Question: There are 2 tables in database, one is [PARENTS] and the other one is [CHILDREN] - having a ParentId as foreign key.
so the relationship between PARENTS and CHILDREN is one-many.
The problem was when I was trying to creating a new CHILDREN record, it would be creating a new PARENT too.
How to solve it ? Thank you

'''
public void Add(Model.Pages.PageGroup entity)
{
using (var ctx = new SmartDbContext())
{
var dbEntity = entity.ToEntity();
ctx.PageGroups.Add(dbEntity);
ctx.SaveChanges();
}
}
namespace SmartECM.Repository.EF
{
using System;
using System.Collections.Generic;
using System.ComponentModel.DataAnnotations;
using System.ComponentModel.DataAnnotations.Schema;
using System.Data.Entity.Spatial;
public partial class PageGroup
{
public PageGroup()
{
Pages = new HashSet<Page>();
}
[Key]
[DatabaseGenerated(DatabaseGeneratedOption.Identity)]
public Guid GroupId { get; set; }
[Required]
[StringLength(100)]
public string GroupName { get; set; }
public Guid ProjectId { get; set; }
[DatabaseGenerated(System.ComponentModel.DataAnnotations.Schema.DatabaseGeneratedOption.Computed)]
public DateTime? DateAdded { get; set; }
[DatabaseGenerated(System.ComponentModel.DataAnnotations.Schema.DatabaseGeneratedOption.Computed)]
public DateTime? DateUpdated { get; set; }
public virtual Project Project { get; set; }
public virtual ICollection<Page> Pages { get; set; }
}
}
namespace SmartECM.Repository.EF
{
using System;
using System.Collections.Generic;
using System.ComponentModel.DataAnnotations;
using System.ComponentModel.DataAnnotations.Schema;
using System.Data.Entity.Spatial;
public partial class Project
{
public Project()
{
PageGroups = new HashSet<PageGroup>();
}
[Key]
[DatabaseGenerated(DatabaseGeneratedOption.Identity)]
public Guid ProjectId { get; set; }
[Required]
[StringLength(100)]
public string ProjectName { get; set; }
public string ProjectDescription { get; set; }
public Guid? Owner { get; set; }
[DatabaseGenerated(System.ComponentModel.DataAnnotations.Schema.DatabaseGeneratedOption.Computed)]
public DateTime? DateAdded { get; set; }
[DatabaseGenerated(System.ComponentModel.DataAnnotations.Schema.DatabaseGeneratedOption.Computed)]
public DateTime? DateUpdated { get; set; }
public virtual ICollection<PageGroup> PageGroups { get; set; }
}
}
'''
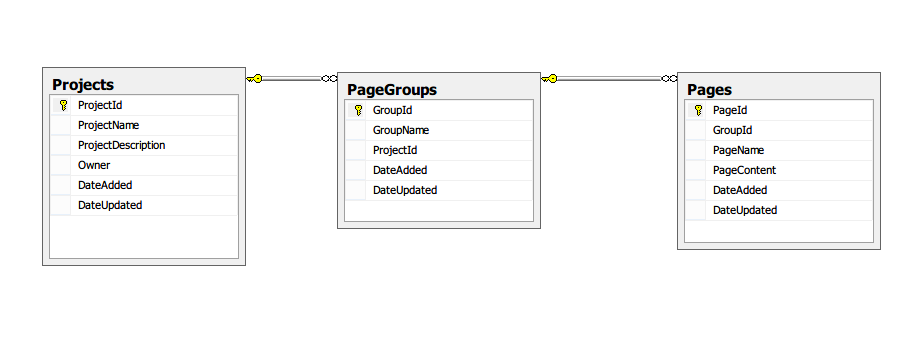
Answer: Thanks everyone!!!
I've got the correct answer from this link <URL>
It should attach the parent to let the EF can detect it, I guess.